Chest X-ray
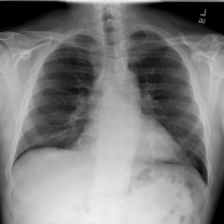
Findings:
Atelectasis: negative
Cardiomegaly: negative
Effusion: negative
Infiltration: negative
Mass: negative
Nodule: negative
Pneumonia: negative
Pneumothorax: negative
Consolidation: negative
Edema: negative
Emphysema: negative
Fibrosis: negative
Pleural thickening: negative
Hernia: negative